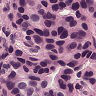
Metastatic tissue present: yes